Interaction volume radius: 10 \u00c5
Interaction volume height: 20 \u00c5
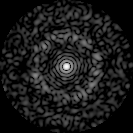
Disorder parameter: 0.8433